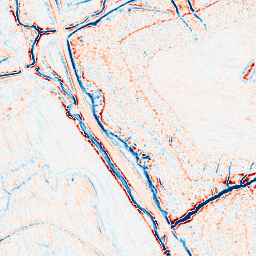
Category: edge_preserving
Decomposition family: bilateral
Decomposition parameters: d: 9
sigma_color: 25
sigma_space: 25
Upsampling method: quintic
Upsampling parameters: scale: 8
Upsampling scale: 8